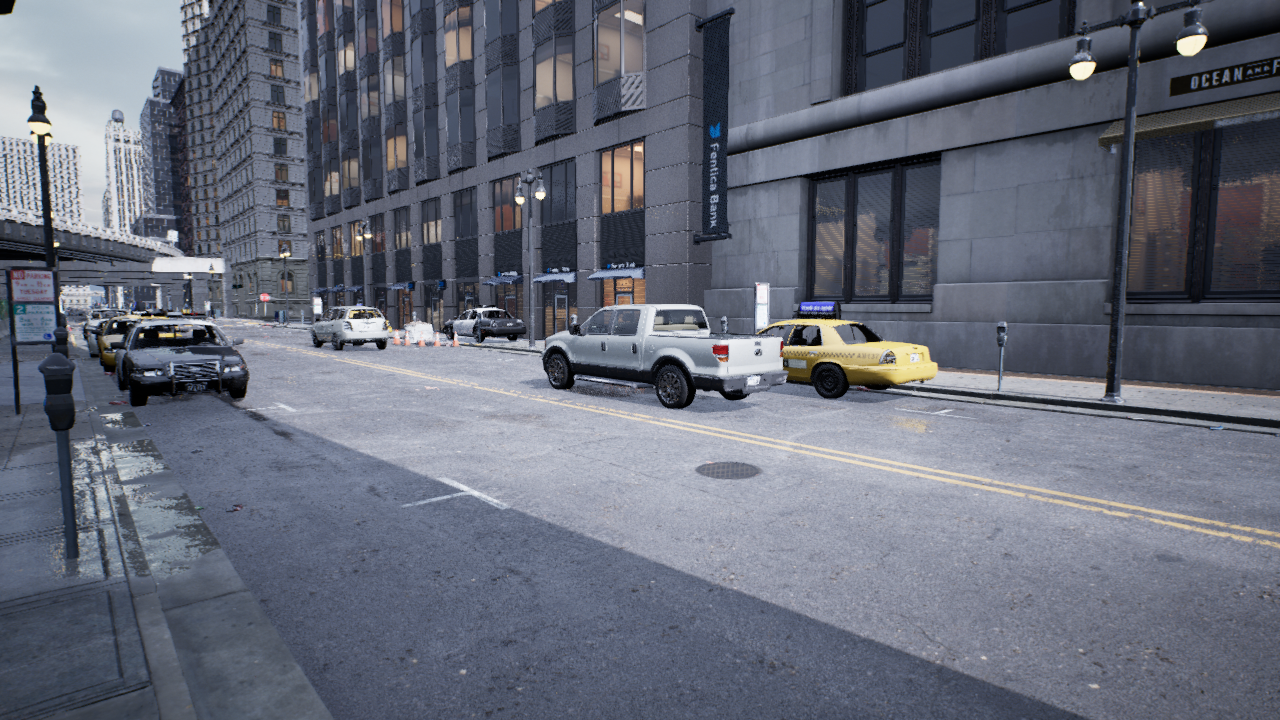
Venue: downtown
Lighting: overcast
Vehicle rig: pickup